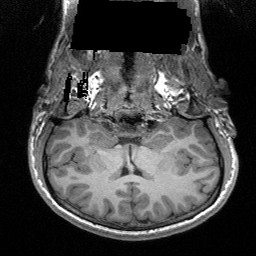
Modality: T1w
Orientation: sagittal